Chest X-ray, PA view. Patient: 35 years old, sex F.
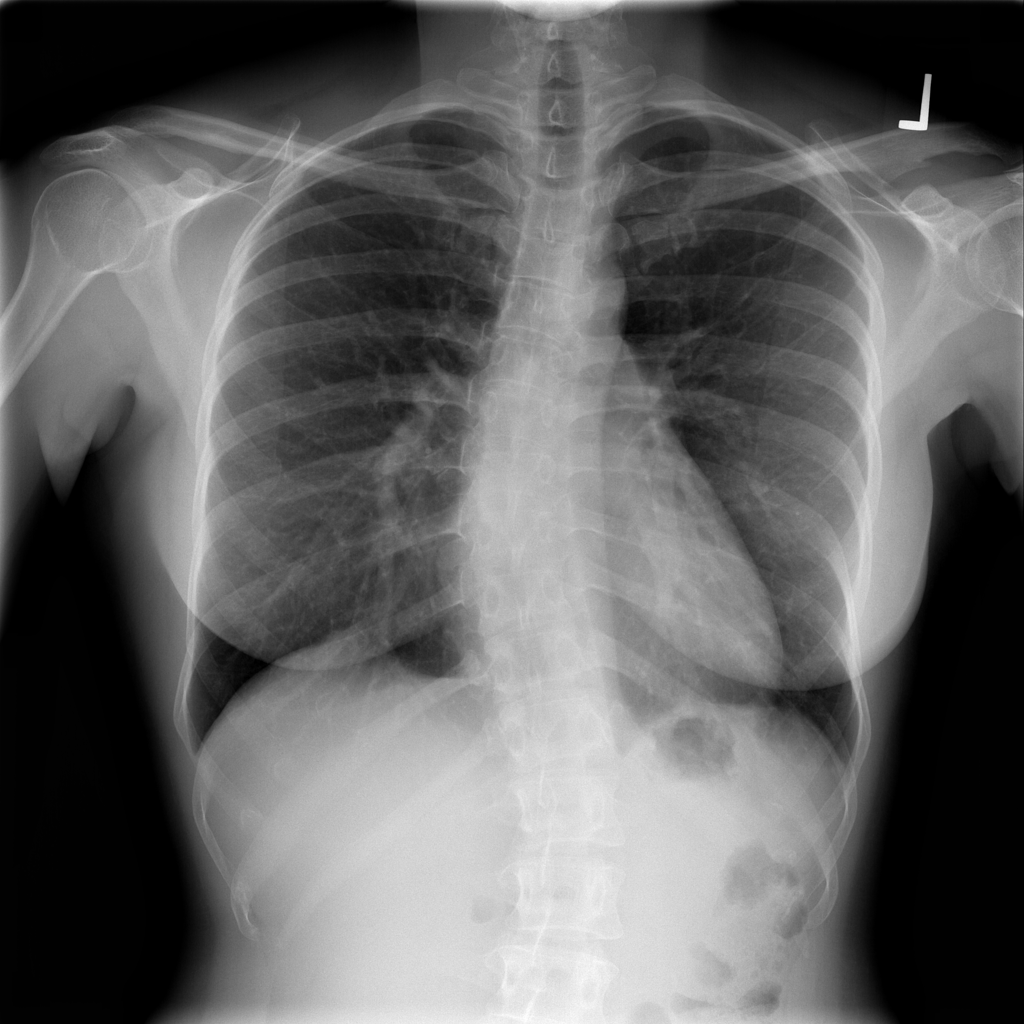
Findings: No Finding